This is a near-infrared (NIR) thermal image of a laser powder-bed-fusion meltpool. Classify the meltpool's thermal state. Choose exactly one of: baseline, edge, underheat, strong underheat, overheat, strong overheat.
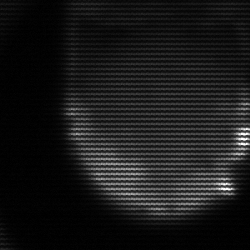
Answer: edge